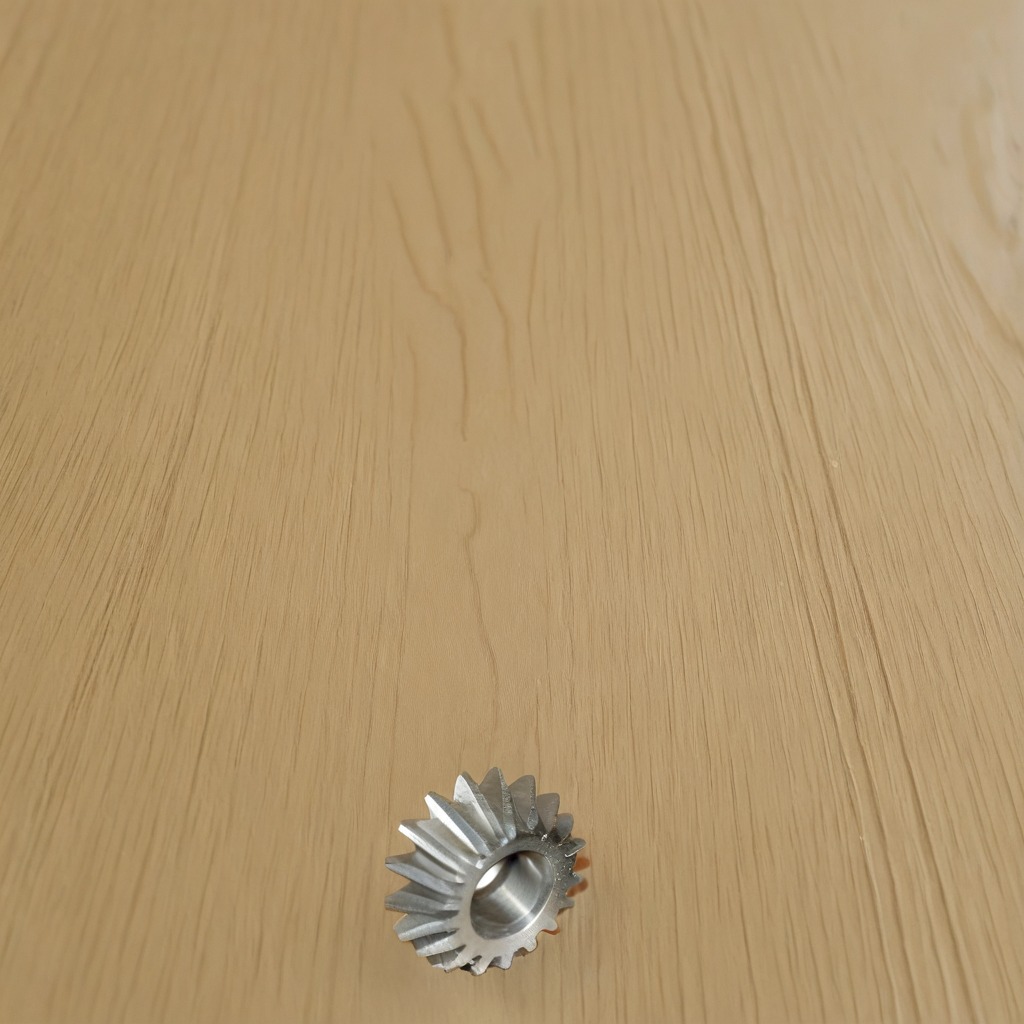
A steel gear with teeth is lying on the plywood surface in a paint workshop.